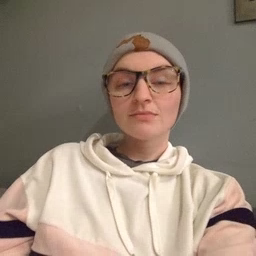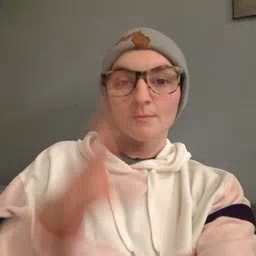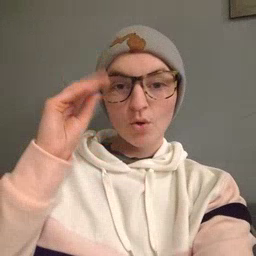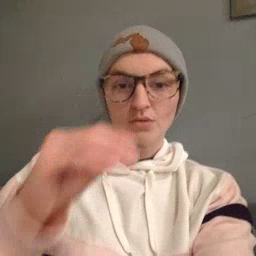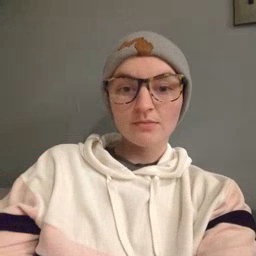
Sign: boy